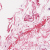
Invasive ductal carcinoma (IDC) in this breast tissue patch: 0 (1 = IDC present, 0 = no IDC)